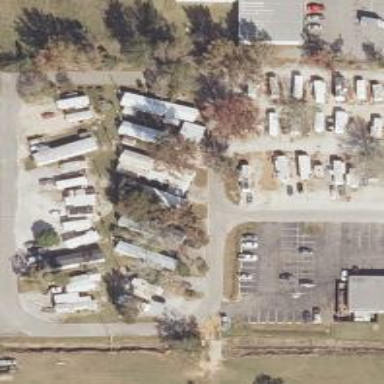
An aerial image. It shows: Caravan site for tourism.